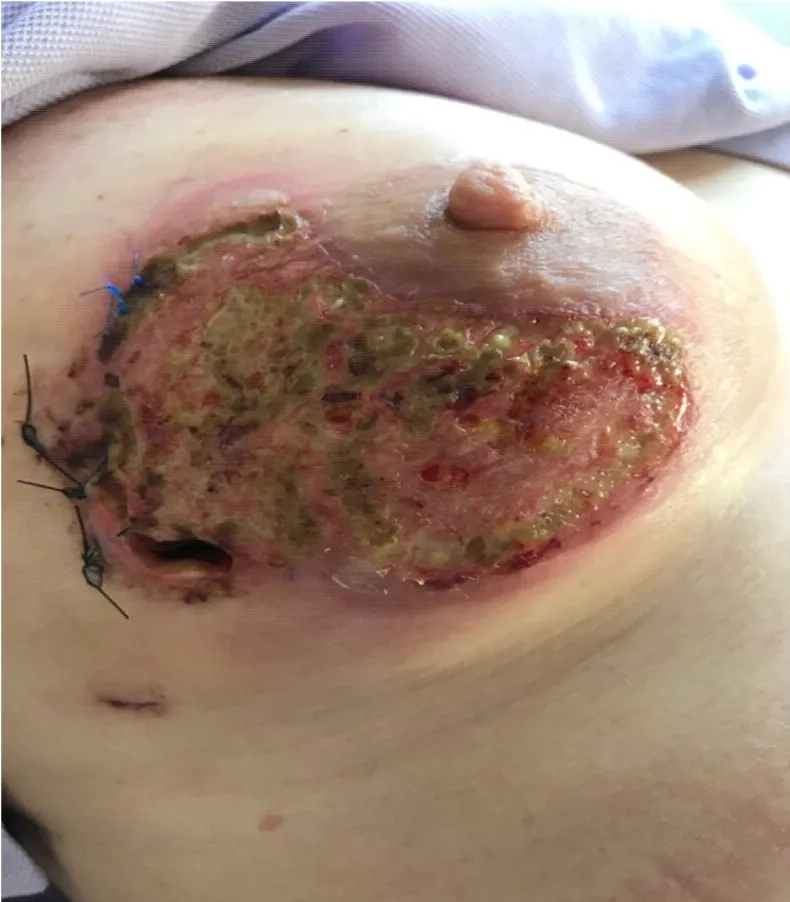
(POD13) 24h after the establishment of the diagnosis of pyoderma gangrenosum and starting steroids, we can see the disappearance of erythema and subsequently pain.
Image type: medical_photograph (skin_photograph)